Field crop: maize
Growth stage: 2
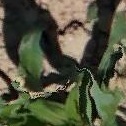
Species: maize